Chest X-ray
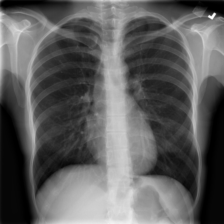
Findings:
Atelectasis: negative
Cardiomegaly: negative
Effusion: negative
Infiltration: negative
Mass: negative
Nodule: negative
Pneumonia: negative
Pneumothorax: negative
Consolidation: negative
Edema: negative
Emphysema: negative
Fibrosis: negative
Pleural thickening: negative
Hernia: negative